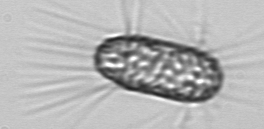
Label: Corethron_hystrix